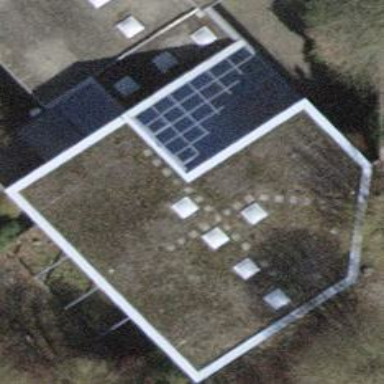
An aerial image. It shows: School building.